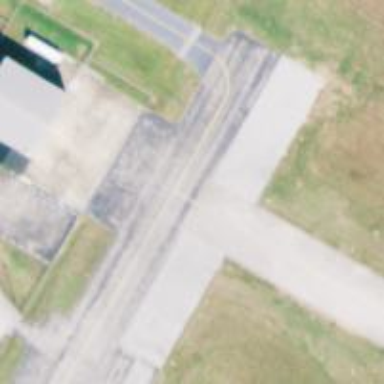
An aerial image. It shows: View of taxiway at the airport.